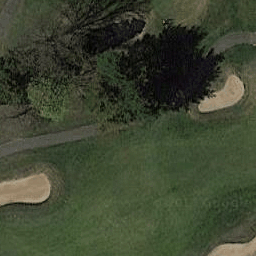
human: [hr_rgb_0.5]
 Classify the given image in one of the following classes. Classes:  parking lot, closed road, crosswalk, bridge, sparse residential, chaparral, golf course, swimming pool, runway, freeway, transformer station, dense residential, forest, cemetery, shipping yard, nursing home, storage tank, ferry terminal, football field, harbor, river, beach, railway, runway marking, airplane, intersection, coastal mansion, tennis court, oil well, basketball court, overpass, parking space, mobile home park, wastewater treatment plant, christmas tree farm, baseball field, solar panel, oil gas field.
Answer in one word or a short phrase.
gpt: golf course